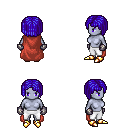
a pixel art fantasy rpg character, female body template, dark elf, purple skin, maroon cape, white pants, blue pageboy hairstyle, metal gloves, gold boots, four views (front, back, left, right), 2x2 character sprite sheet, small pixel art, hard edges, no anti-aliasing